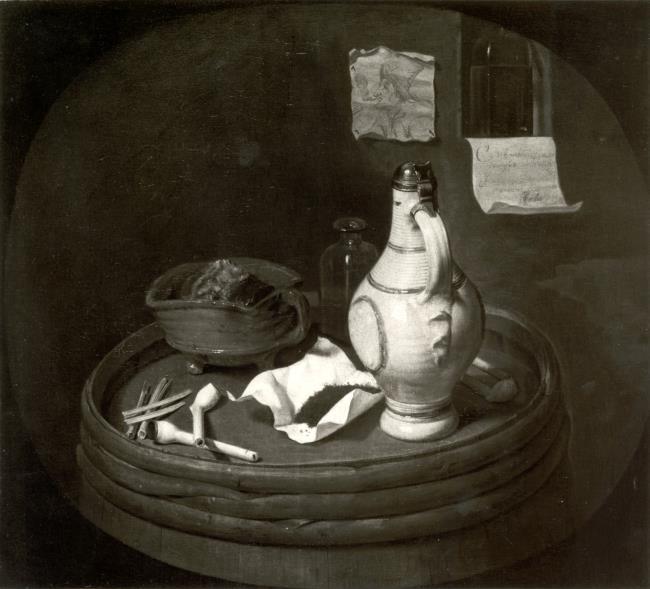
Title: Still life with smoking and drinking utensils upon a barrel
Artist: Anoniem (Noordelijke Nederlanden (historische regio)) derde kwart 17de eeuw
Latest date: 1650
Genre: painting
Iconography: Still Life
Keywords: still life, barrel (container), tobacco, pipe, zwavelstokje (matchstick), fire pot, bottle, drawing (depicted), document (objectgenre), jug (vessel), stoneware